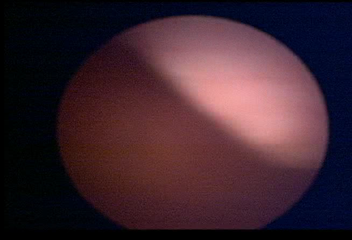
Modality: WLC
Class: Normal mucosa
Bladder cancer association: No